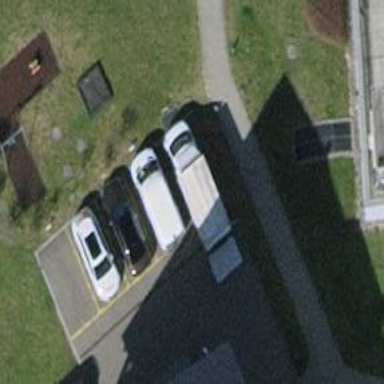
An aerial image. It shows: Designated parking space for disabled individuals.